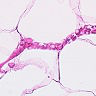
Metastatic tissue present: no